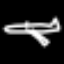
Label: airplane